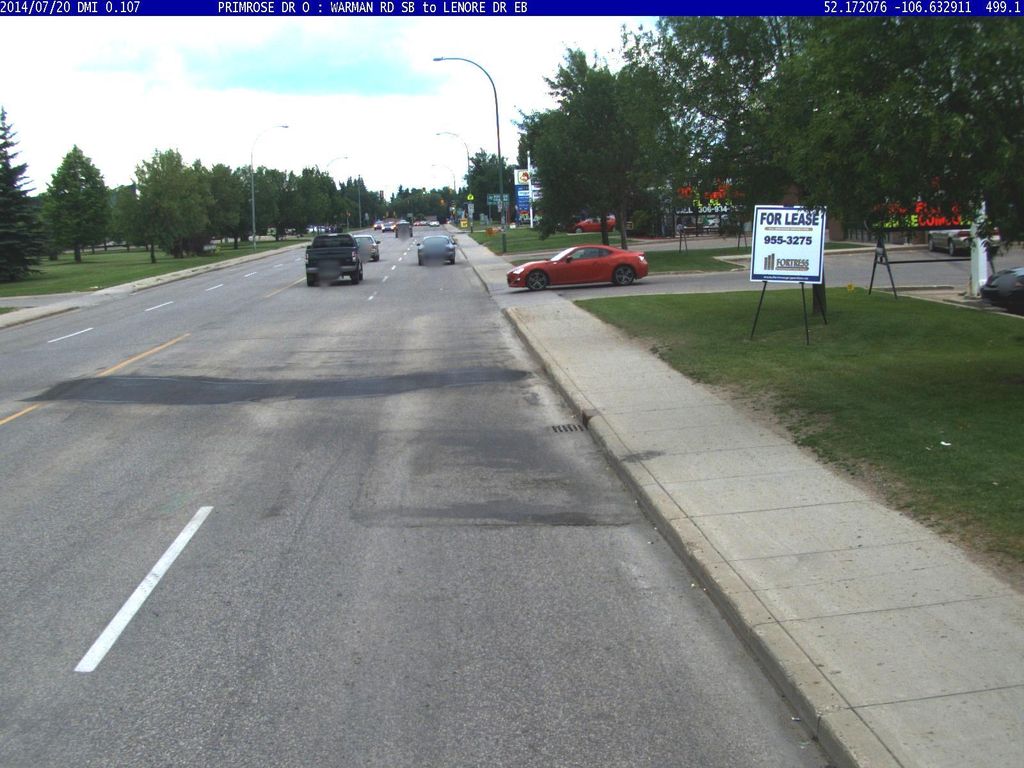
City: saskatoon